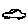
Label: car